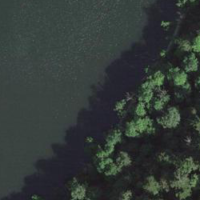
EUNIS habitat code: 14
Species observed at this site:
Mercurialis perennis